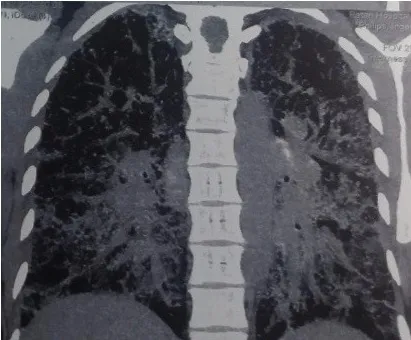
High-resolution computed tomography (HRCT) chest showing diffuse ground glass changes with interlobular septal thickening with mosaic attenuation and multiple enlarged calcified mediastinal and hilar lymph nodes.
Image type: radiology (ct)